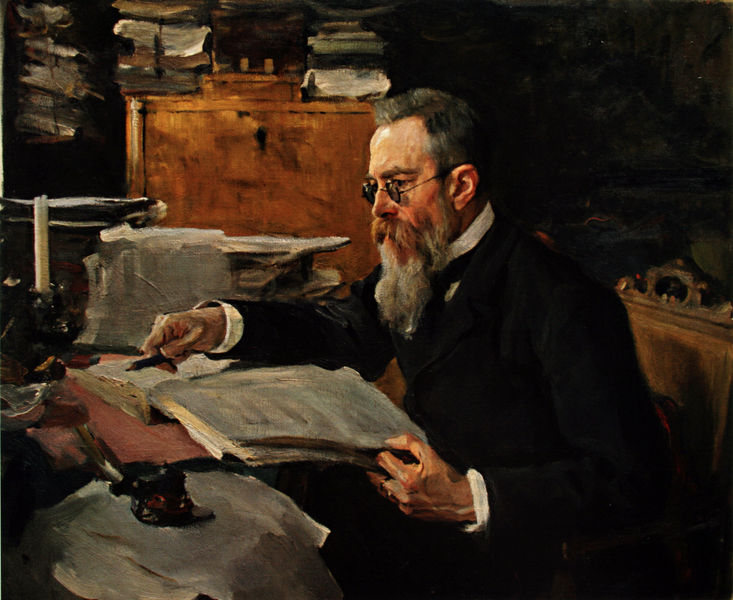
Titel: Komponist Nikolai Rimsky-Korsakov
Künstler: Valentin Serov
Standort: St. Petersburg
Institution: Staatliches Russisches Museum
Schlagwörter: blätter, dunkel, feder, gemälde, hand, kopf, mann, schatten, weiß, impressionismus, sitzen, braun, fenster, frisur, glas, grau, haar, holz, licht, nase, ohr, profil, raum, schwarz, stirn, stuhl, tisch, zimmer, malerei, alt, anzug, bart, gesicht, inkarnat, kragen, mensch, vollbart, bildnis, hände, portrait, porträt, rückenlehne, öl, haare, interieur, mantel, arbeit, arbeitszimmer, bücher, kommode, papier, schrank, schreibtisch, frack, barbe, brauen, glanz, homme, moustache, lesen, kerze, menzel, stube, wange, zeigen, ring, greis, hager, knochig, buch, greifen, zeitung, brille, schriftsteller, bleistift, manschette, freud, stift, tinte, pult, studien, utensilien, akten, schreiben, rollen, adern, chaise, stapel, leser, gelehrter, lesend, deuten, geöffnet, studierzimmer, studium, lernen, büro, vertieft, main, blättern, gelöscht, voll, schreibend, crayon, dokumente, füller, bücherstapel, lunette, livre, studierstube, bougie, füllfederhalter, kurzgeschoren, bibliothekar, cravate, 19. jahrhundert, schranz, studiosus, schreibstisch